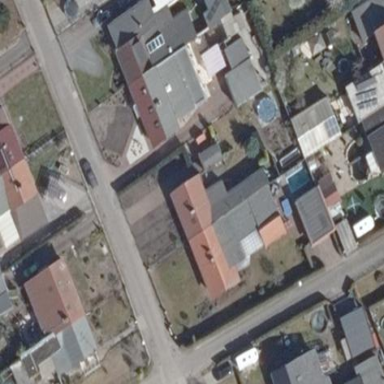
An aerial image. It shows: Semidetached house.